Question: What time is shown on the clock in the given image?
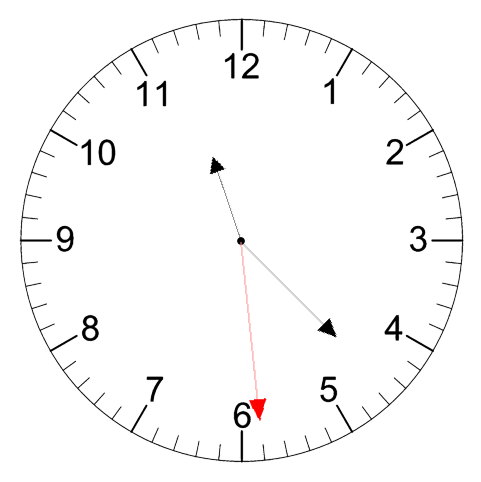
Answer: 11:22:29